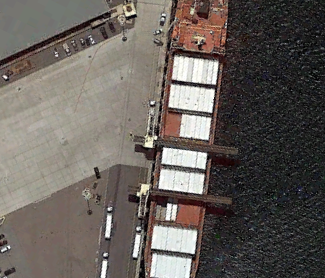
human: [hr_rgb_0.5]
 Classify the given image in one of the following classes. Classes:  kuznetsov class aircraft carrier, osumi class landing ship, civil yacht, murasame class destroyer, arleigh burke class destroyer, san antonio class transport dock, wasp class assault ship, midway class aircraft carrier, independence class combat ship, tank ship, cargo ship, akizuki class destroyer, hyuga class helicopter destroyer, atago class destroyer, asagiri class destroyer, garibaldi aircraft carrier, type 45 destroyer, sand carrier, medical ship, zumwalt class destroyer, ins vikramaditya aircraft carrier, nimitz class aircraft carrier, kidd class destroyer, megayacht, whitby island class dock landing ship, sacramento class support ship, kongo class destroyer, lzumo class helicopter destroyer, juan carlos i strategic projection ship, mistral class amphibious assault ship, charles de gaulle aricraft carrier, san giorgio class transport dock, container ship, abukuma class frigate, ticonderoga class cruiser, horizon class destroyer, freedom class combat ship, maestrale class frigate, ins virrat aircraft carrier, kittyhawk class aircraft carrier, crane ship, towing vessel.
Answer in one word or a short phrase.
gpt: Container ship